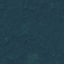
Label: Forest